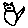
Label: cat